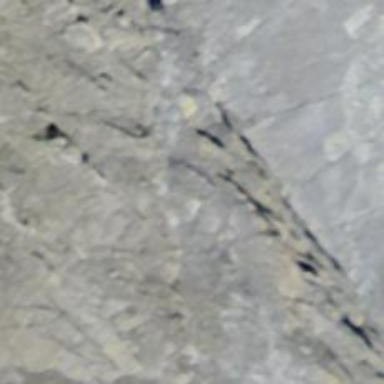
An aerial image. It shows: Cliff in nature.